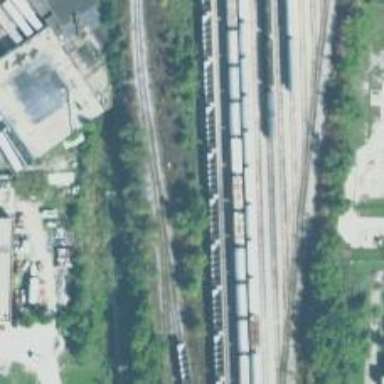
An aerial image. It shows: Abandoned railway yard is depicted.